九年级 · 解析几何
如图, 在直角坐标系中, 直线 $y=\frac{3}{4} x-3$ 交 $x$ 轴于点 $B$, 交 $y$ 轴于点 $A$,以坐标原点 $O$ 为圆心, 以 $O A$ 为半径作 $\odot O$ 交直线 $A B$ 于点 $C$, 则 $B C$ 的值 ( )

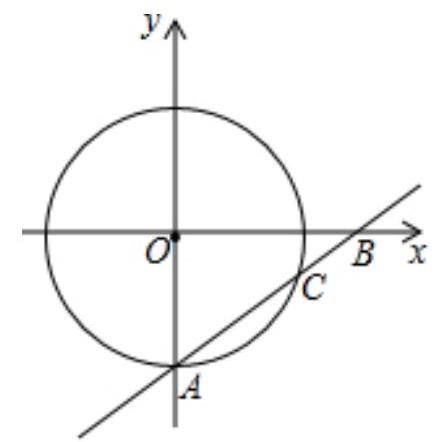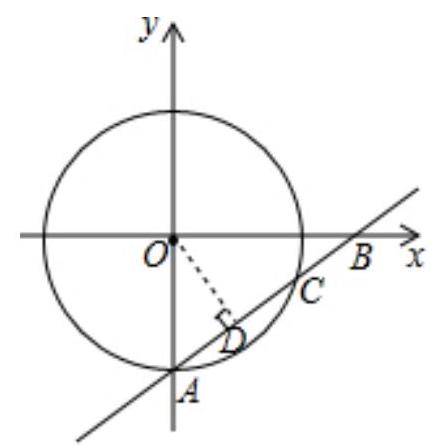
A. $\frac{5}{6}$

B. $\frac{7}{5}$

C. $\frac{8}{5}$

D. $\frac{9}{5}$

答案: B
解析: 解: 如图, 过点 $O$ 作 $O D \perp A B$ 于点 $D$, 则 $A D=C D$,

$\because$ 直线 $y=\frac{3}{4} x-3$ 交 $x$ 轴于点 $B$, 交 $y$ 轴于点 $A$,

$\therefore A(0,-3), B(4,0)$,

$\therefore$ 在Rt $\triangle A O B$ 中, $O A=3, O B=4$, 由勾股定理得 $A B=5$,

$\therefore O A \times O B=A B \times O D$,

$\therefore O D=\frac{3 \times 4}{5}=\frac{12}{5}$,

$\therefore$ 在Rt $\triangle A O D$ 中, $O A=3, O D=\frac{12}{5}$, 由勾股定理得 $A D=\sqrt{3^{2}-\left(\frac{12}{5}\right)^{2}}=\frac{9}{5}$,

$\therefore C D=\frac{9}{5}$,

$\therefore B C=A B-A D-C D=5-\frac{9}{5}-\frac{9}{5}=\frac{7}{5}$.

故选: $B$.

过点 $O$ 作 $O D \perp A B$ 于点 $D$, 则由垂径定理可得 $A D=C D$; 由直线 $y=\frac{3}{4} x-3$ 交 $x$ 轴于点 $B$, 交 $y$ 轴于点 $A$,分别得出点 $A$ 和点 $B$ 的坐标, 由勾股定理得出 $A B$ 的值; 再由面积法得出 $O D$ 的长; 然后由勾股定理求得 $A D$ 的长, 则 $C D$ 的值也可得, 最后用 $A B$ 的长减去 $A D$ 和 $C D$ 的长即为 $B C$ 的长.
本题考查了垂径定理、一次函数在几何问题中的应用、面积法及勾股定理等知识点, 熟练掌握相关性质及定理是解题的关键.